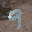
Label: 9